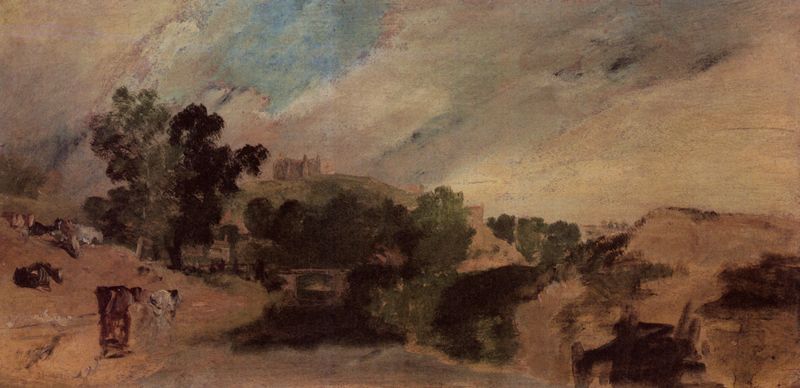
Titel: St. Catherines Hill, Guildford
Künstler: William Turner
Standort: London
Institution: Tate Gallery
Schlagwörter: baum, berg, blau, blätter, gemälde, gewitter, himmel, laub, mann, schatten, schlaf, weiß, wolken, aquarell, bäume, cezanne, fluss, frauen, gelb, grün, landschaft, menschen, ocker, sand, sitzen, stadt, braun, frau, grau, holz, männer, schwarz, skizze, strasse, gebäude, haus, schloss, tier, tiere, weg, wolke, beige, malerei, stein, steine, tod, tragen, dämmerung, erde, ferne, hügel, kühe, natur, vieh, weide, wind, brücke, büsche, gebüsch, hütte, pastos, sträucher, boden, dunkelheit, tal, anhöhe, arbeit, liegen, studie, arbeiten, ernte, kiepe, trocken, berge, dürre, gebirge, gipfel, hang, wüste, dorf, mauer, farbe, kuh, schlucht, hof, oliv, figuren, kuppel, romantik, gewalt, steg, sturm, turner, unwetter, wetter, stimmung, umriss, unscharf, regen, ruine, rinder, bücken, burg, weiden, gemalt, kloster, übergang, neblig, festung, draußen, staub, ducuts, sandfarben, verschwommen, verwischt, karg, brauntöne, balu, wipfel, indien, hirte, hirten, lasur, bauten, corot, olivgrün, bume, landschafz, getuscht, farbstudie, william turner, bääume, bückne, graßen, üergänge, trockenheit, lken, friedrich barbarossa, menschen+kiepe, monte gargano, eblig